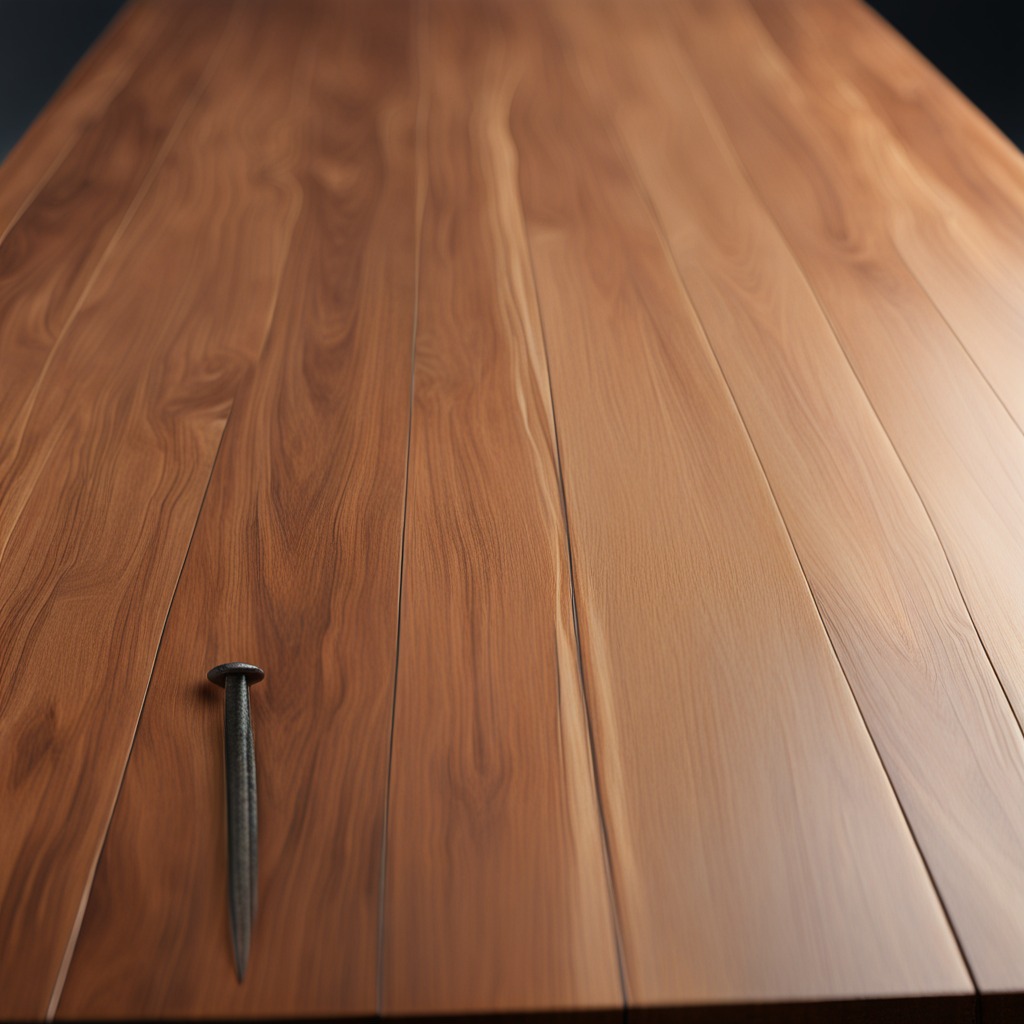
An iron nail lies on the wooden table in a carpentry studio.